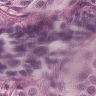
Metastatic tissue present: yes